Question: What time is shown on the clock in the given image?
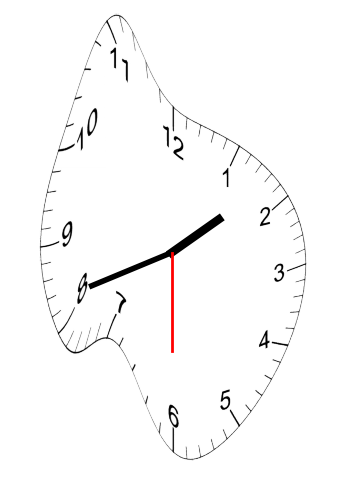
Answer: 01:41:30